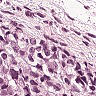
Metastatic tissue present: yes